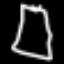
Label: octagon